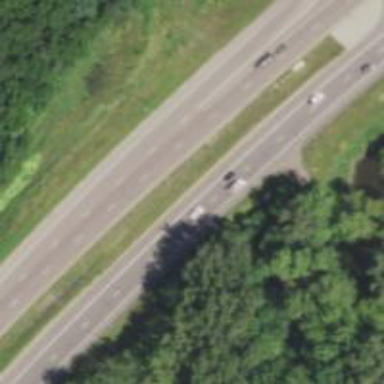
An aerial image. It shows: Asphalt road designated as trunk highway.